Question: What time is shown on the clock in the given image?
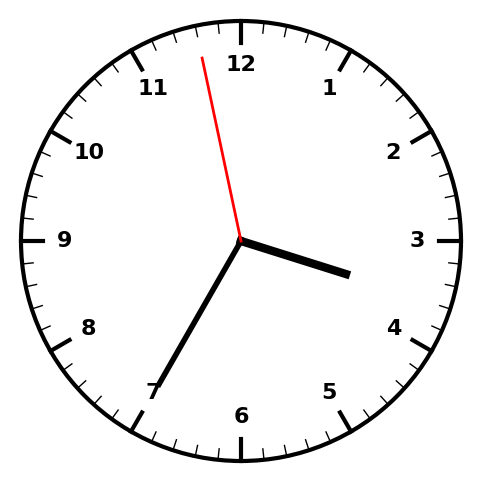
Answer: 03:34:58